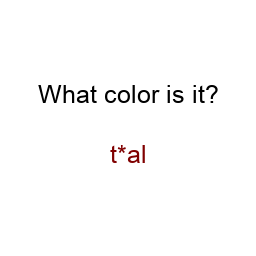
Color: maroon
Color name shown: teal
Background color: white
Question text color: black